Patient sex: F
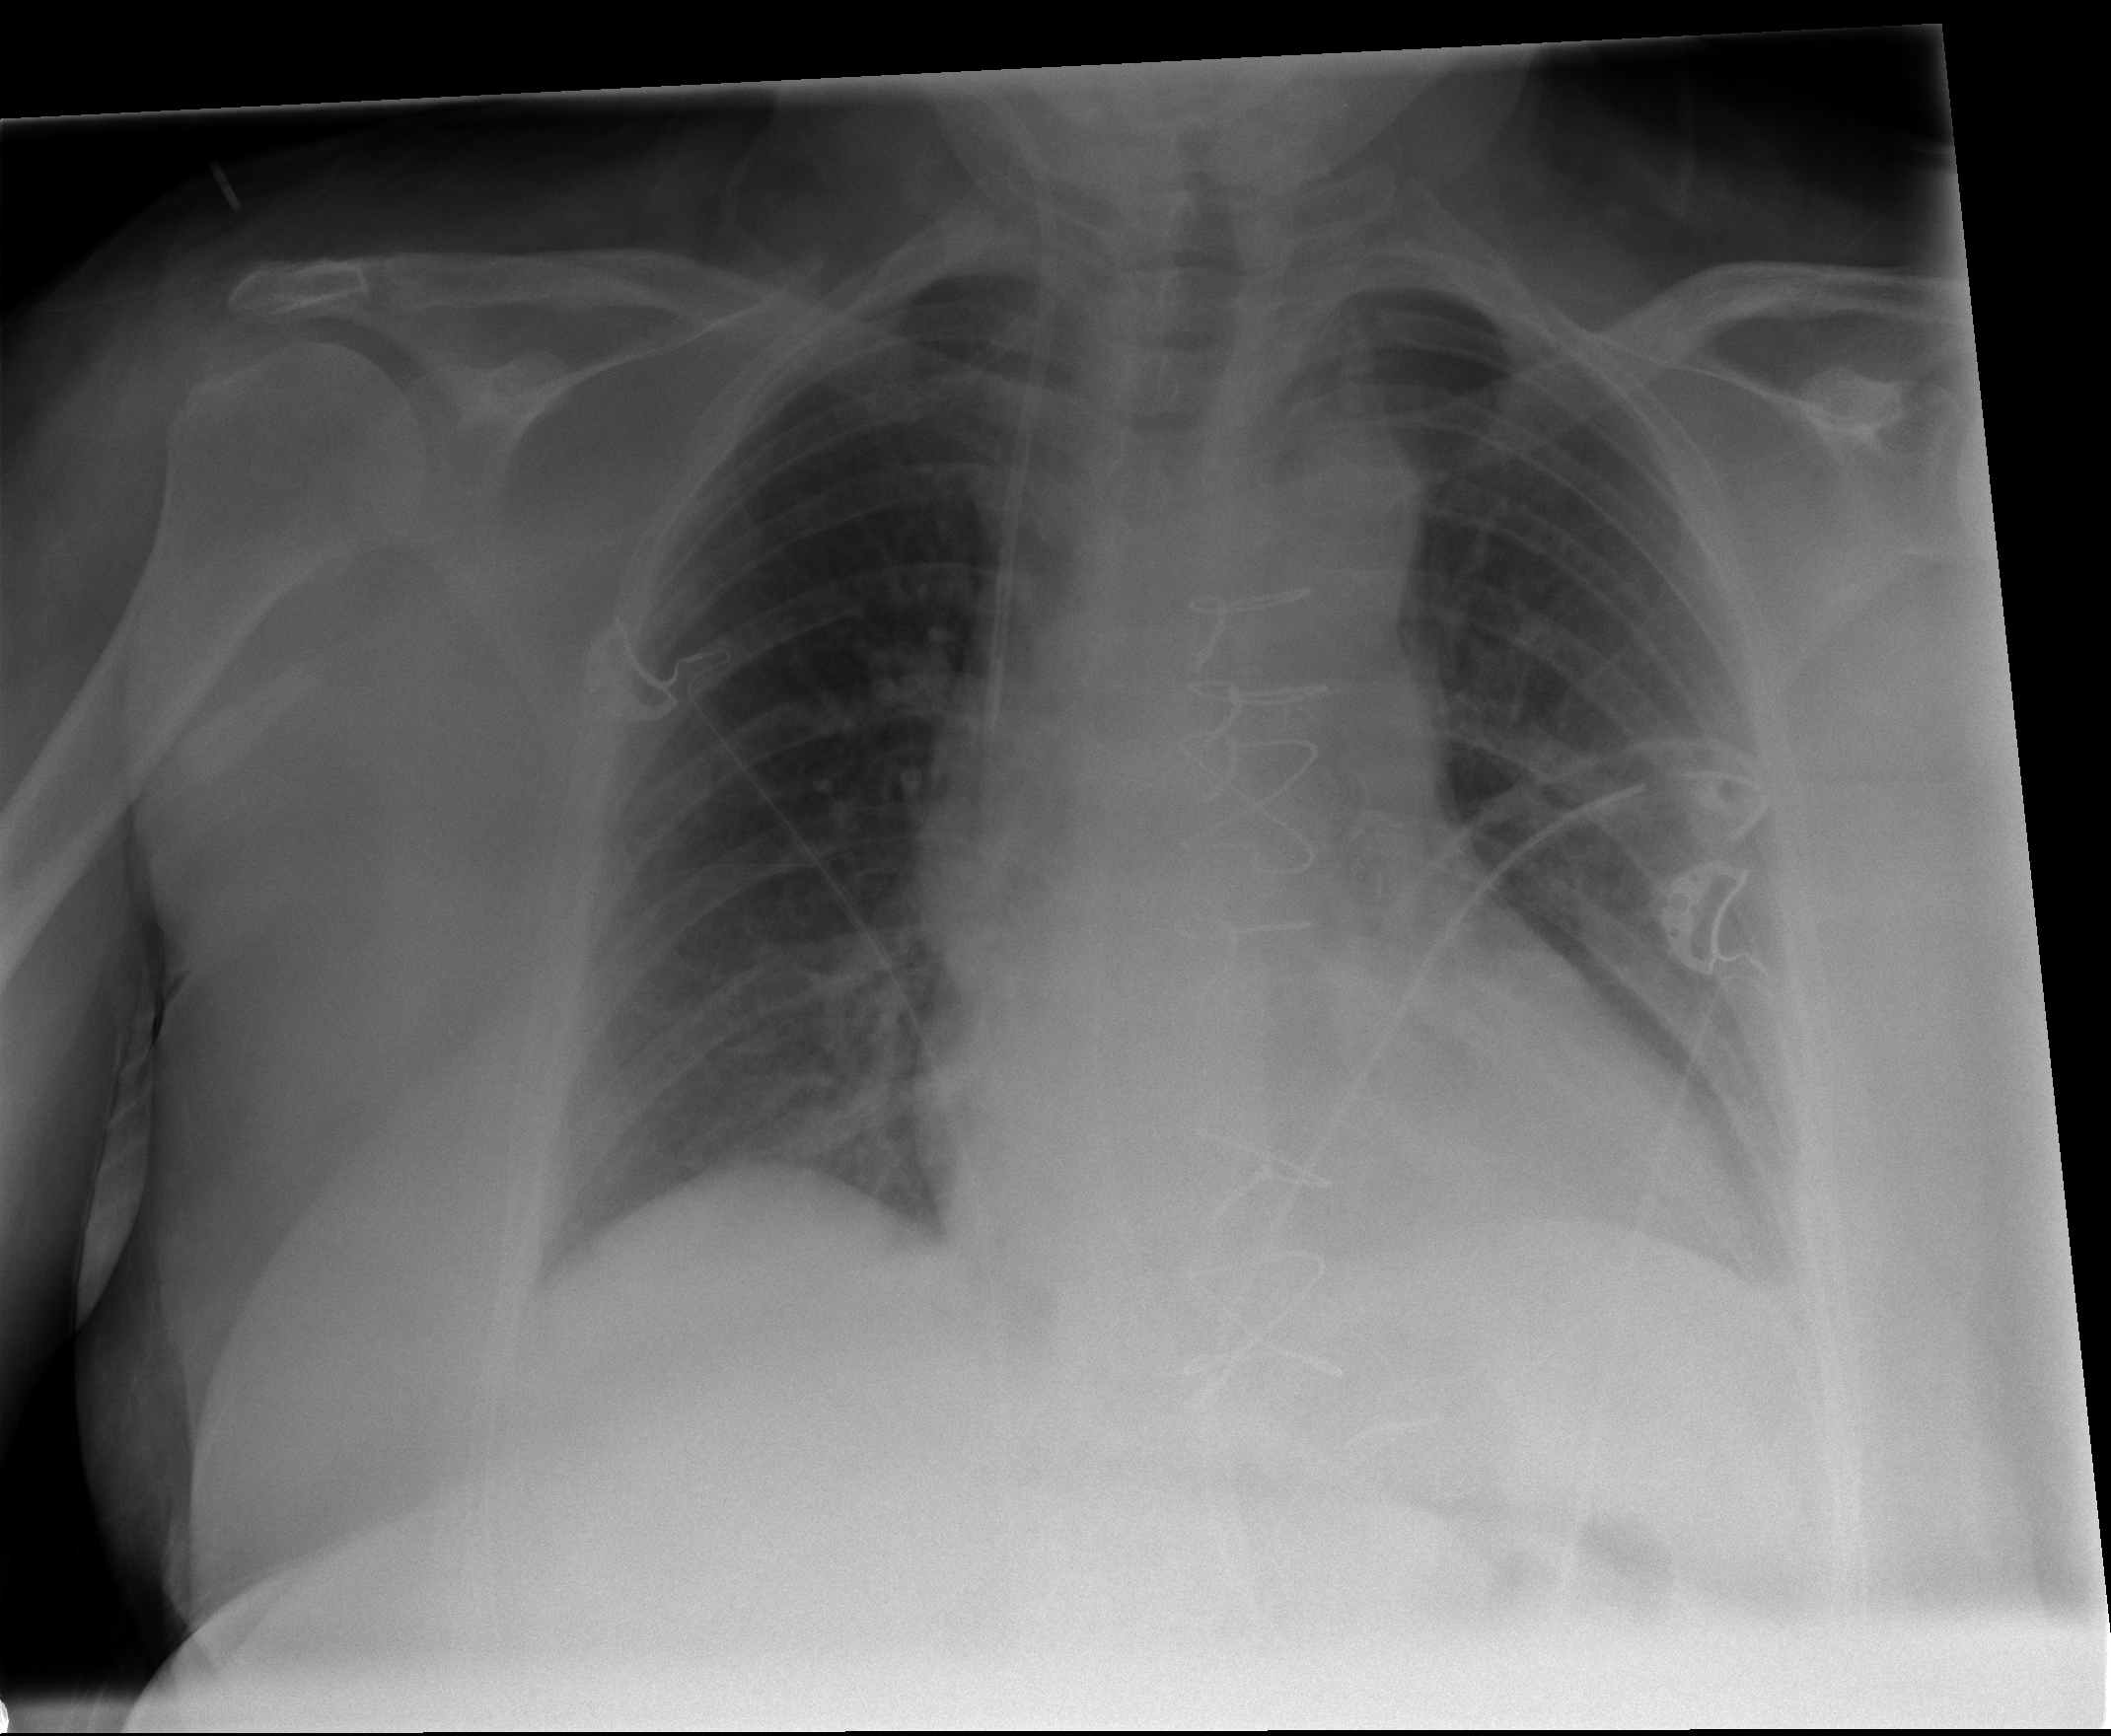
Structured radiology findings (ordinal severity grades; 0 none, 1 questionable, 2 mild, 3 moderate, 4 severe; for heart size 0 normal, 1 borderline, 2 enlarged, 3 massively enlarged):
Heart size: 2
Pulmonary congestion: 0
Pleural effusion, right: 0
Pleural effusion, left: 1
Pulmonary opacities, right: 0
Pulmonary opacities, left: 0
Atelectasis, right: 2
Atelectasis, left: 2